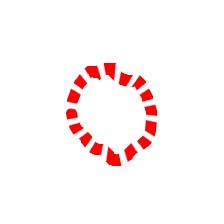
Shape: circle